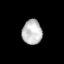
Tissue: lung
Cell type: Epithelial cells
Senescence score: 0.2397
Nuclear area (px): 481
Mean DAPI intensity: 191.175